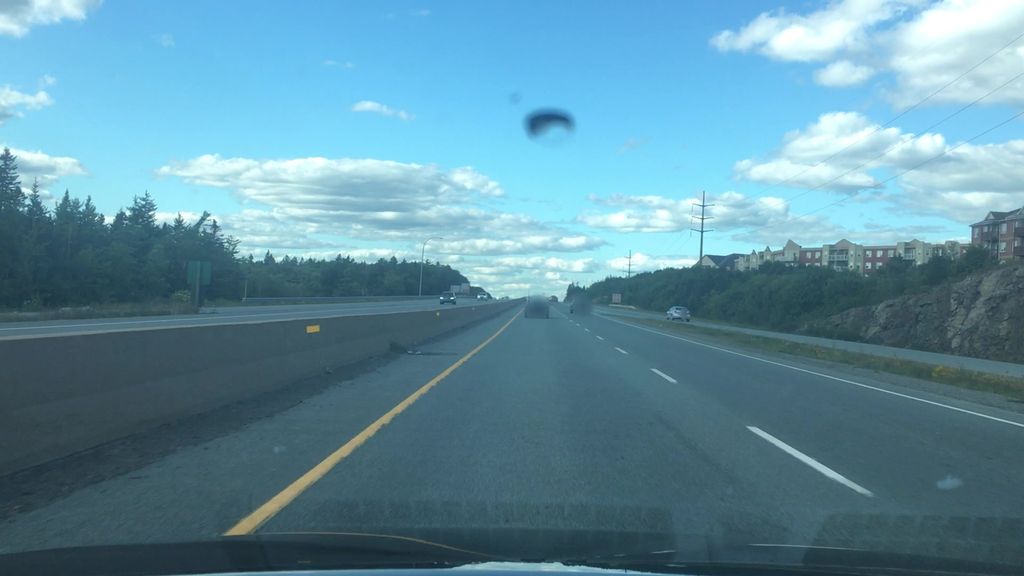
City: halifax